Question: I have written some code for saving an image to a folder in asp.net. My problem is that the image in the folder is white and is not the same as images added manually to the folder.

I used a simple asp.net fileupload control to save the file to the correct path. But the images dont display on the page and this is how the file icons look in visual studio.
Anybody know why this is?
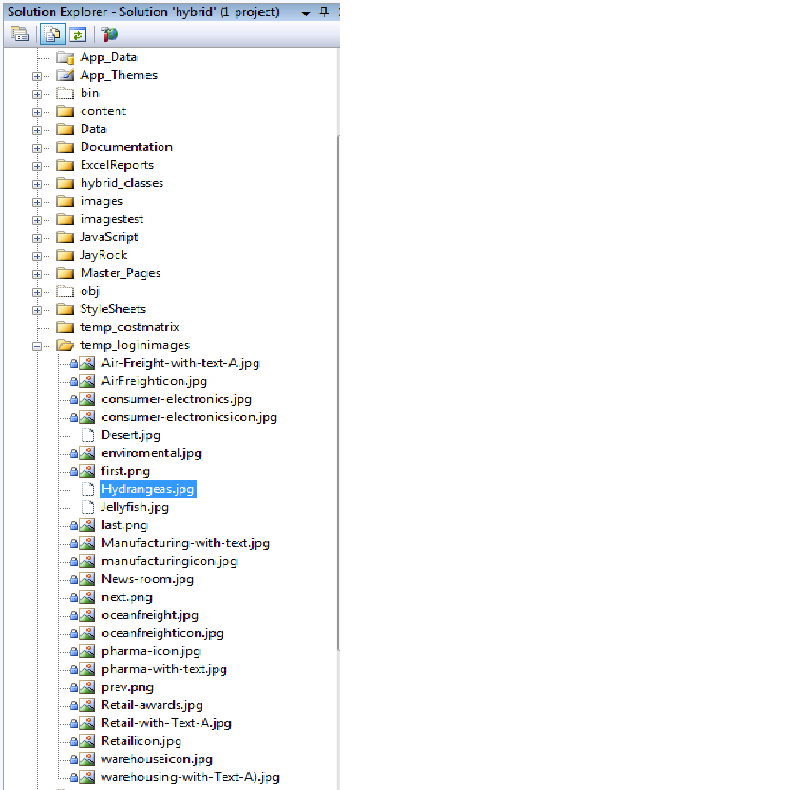
Answer: Yes, it is. Because it is not included as part of the project files.
Try this:

There isn't anything else that is wrong. Only the files are not tracked by VS, so they won't be published.
In my opinion, files like say images added to your web app shouldn't be part of the project.